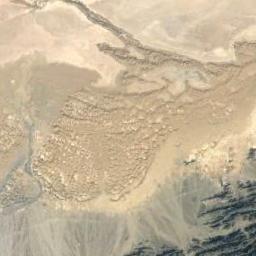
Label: desert